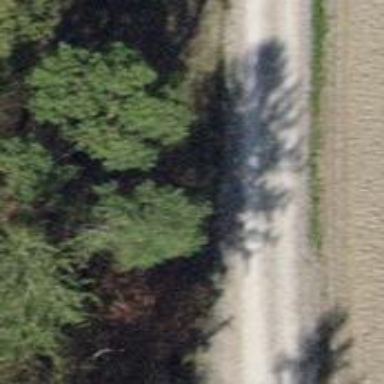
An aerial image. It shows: Track with pebblestone surface. The track type is grade2.